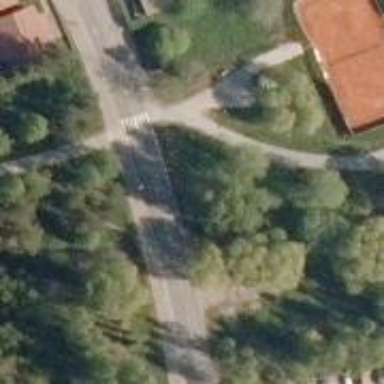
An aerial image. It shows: Path.